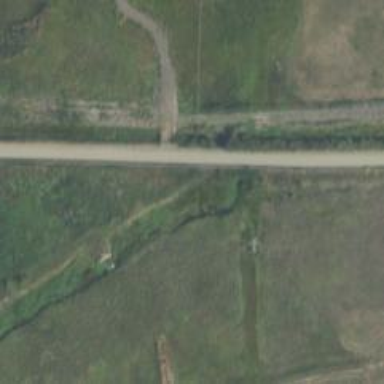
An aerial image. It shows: Culvert tunnel.